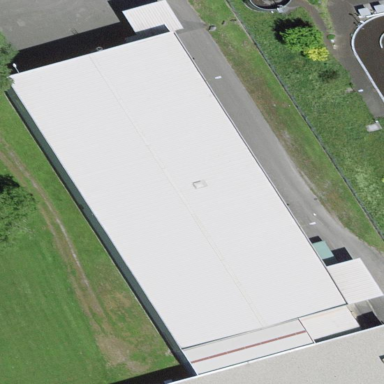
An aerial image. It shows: Industrial building.